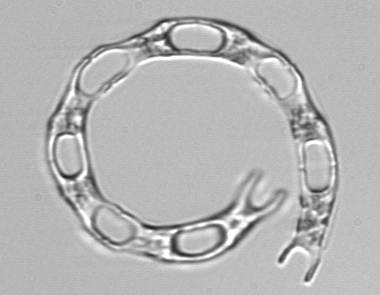
Label: Eucampia